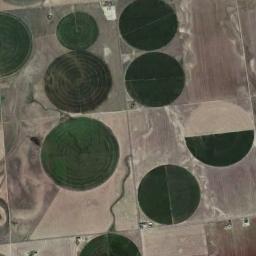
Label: circular_farmland